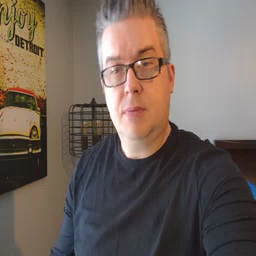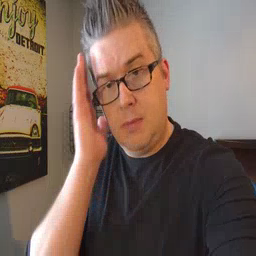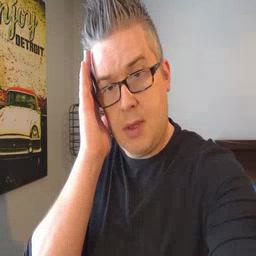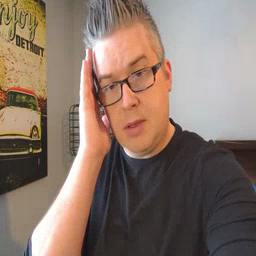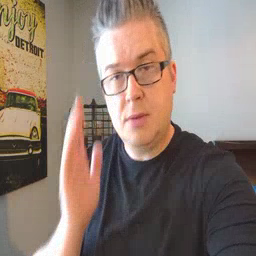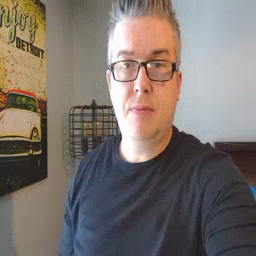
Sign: bed